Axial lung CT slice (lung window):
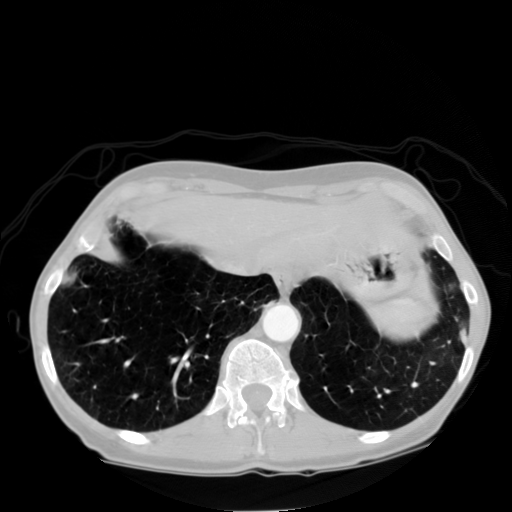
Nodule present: no